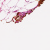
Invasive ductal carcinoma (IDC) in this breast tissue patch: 0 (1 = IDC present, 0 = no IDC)